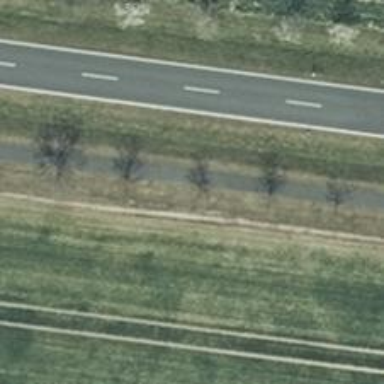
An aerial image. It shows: Deciduous tree with broadleaved leaves.